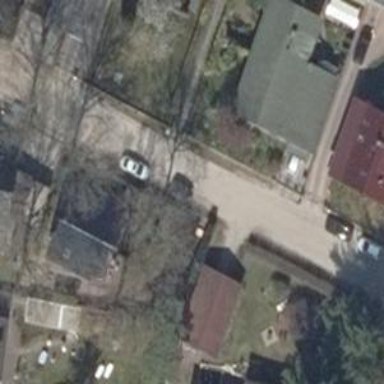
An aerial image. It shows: Residential road with compacted surface.